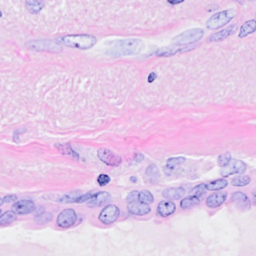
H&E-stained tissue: Breast